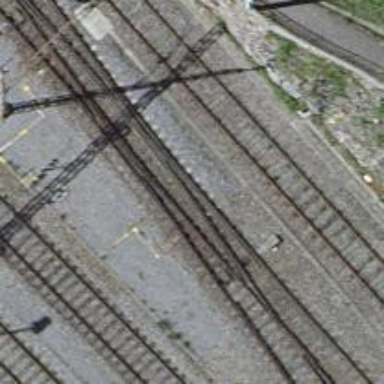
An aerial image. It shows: Railway track with contact line for electrification.